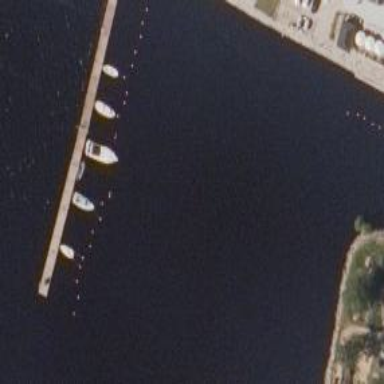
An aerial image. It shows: Marina area for leisure land.